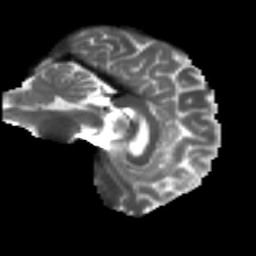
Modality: T2w
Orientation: sagittal
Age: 60
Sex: male
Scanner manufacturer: ge
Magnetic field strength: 3 T
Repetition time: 7.8 s
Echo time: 0.0613 s